Question: i have tried to find how to do this but unfortunately I haven't find anything similar. So I need to dynamically calculate the position of each image loaded in twitter modal box and position the box underneath the toolbar element which I've made. Situation is like in the image. Height of toolbar box is 40px and this should be done with javascript not with position fixed or what so ever.

<URL>
'''
$(document).ready(function () {
// - jQuery
// Swipe feature
$('#myCarousel').swiperight(function () {
$('#myCarousel').carousel('prev');
});
$('#myCarousel').swipeleft(function () {
$('#myCarousel').carousel('next');
});
// Carousel pause
$('.carousel').carousel({
pause: true,
interval: false
});
// Additional toolbar with "close" button appears
$(window).on('shown.bs.modal', function () {
$('modal').modal('show');
$('#toolbar').css('display', 'block'); //.css('position','fixed')
console.log('fires toolbar');
});
$(window).on('hidden.bs.modal', function () {
$('modal').modal('show');
$('#toolbar').css('display', 'none'); //.css('position','absolute')
console.log('closes toolbar when modal is closed');
});
// Closes modal on toolbar
$('.trigger').click(function () {
$('.modal').modal('hide');
});
// Load dynamic images
$('.modal-trigger img').click(function (e) {
$('#myModal img').attr('src', $(this).attr('data-img-url'));
});
});
'''
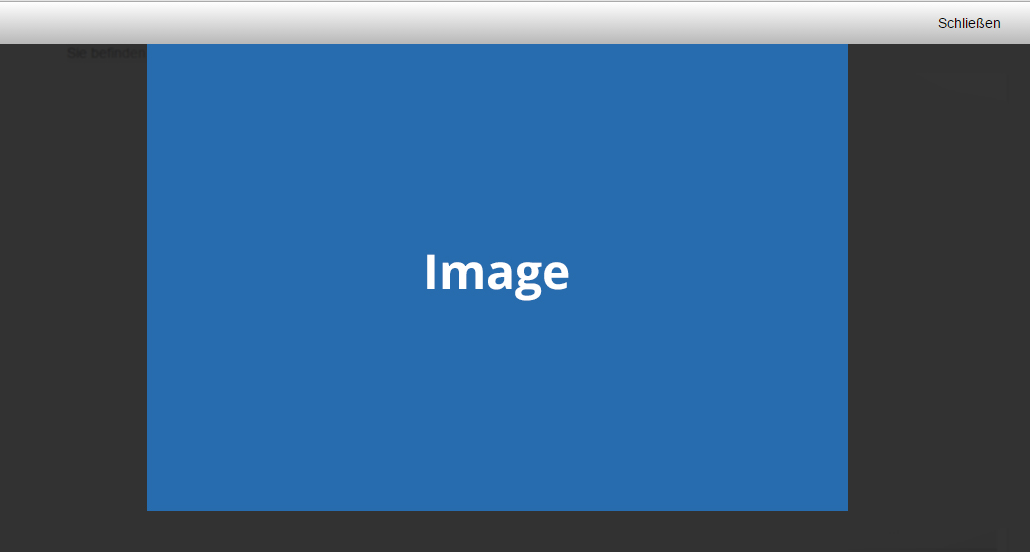
Answer: I think you are making this far more complex than it needs to be. If I understood correctly, you want to have a toolbar at the top of the image that spans the entire window when the modal is displayed and you want to have the image place directly below the toolbar with no additional spacing. Assuming that is correct, you can do this with css to simply modify the existing look of the modal.
# DEMO
'''
.modal.fade.in {
top: 0;
}
.modal {
width: 100%;
left: 0;
right: 0;
margin: 0;
background-color: transparent;
border: none;
-webkit-border-radius: 0;
-moz-border-radius: 0;
border-radius: 0;
outline: none;
-webkit-box-shadow: none;
-moz-box-shadow: none;
box-shadow: none;
}
.modal-header {
background-color: #e3e3e3;
background-image: linear-gradient(to bottom, #ffffff, #b8b8b8);
background-repeat: repeat-x;
border-color: #a9a9a9;
border-image: none;
border-radius: 0;
height: 40px;
}
.modal-body {
padding: 0;
max-height: 100%;
}
.modal-body img {
display: block;
margin: 0 auto;
}
button.close {
font-size: 14px;
line-height: 40px;
opacity: 1;
}
'''
'''
<div id="myCarousel" class="carousel slide">
<div class="carousel-inner">
<div class="item active">
<a data-toggle="modal" href="#myModal" class="modal-trigger">
<img src="http://placehold.it/350x150/e8117f/fff&text=Image%201" alt="" data-img-url="http://placehold.it/500/e8117f/fff&text=Image%201" />
</a>
</div>
<div class="item">
<a data-toggle="modal" href="#myModal" class="modal-trigger">
<img src="http://placehold.it/350x150/9ACD32/fff&text=Image%202" alt="" data-img-url="http://placehold.it/400/9ACD32/fff&text=Image%202" />
</a>
</div>
<div class="item">
<a data-toggle="modal" href="#myModal" class="modal-trigger">
<img src="http://placehold.it/350x150/FF6347/fff&text=Image%203" alt="" data-img-url="http://placehold.it/300/FF6347/fff&text=Image%203" />
</a>
</div>
<div class="item">
<a data-toggle="modal" href="#myModal" class="modal-trigger">
<img src="http://placehold.it/350x150/008080/fff&text=Image%204" alt="" data-img-url="http://placehold.it/500/008080/fff&text=Image%204" />
</a>
</div>
</div>
<a class="left carousel-control" href="#myCarousel" data-slide="prev">&lsaquo;</a>
<a class="right carousel-control" href="#myCarousel" data-slide="next">&rsaquo;</a>
</div>
<!-- Modal window -->
<div id="myModal" class="modal fade" tabindex="-1" role="dialog" aria-labelledby="" aria-hidden="true">
<div class="modal-dialog">
<div class="modal-content">
<div id="toolbar" class="modal-header">
<button class="close" data-dismiss="modal">Schliessen</button>
</div>
<div class="modal-body">
<img data-dismiss="modal" aria-hidden="true" src="#" class="image" alt="" />
</div>
</div>
</div>
</div>
'''
P.S. In your fiddle, you linked the bootstrap.min.js and then separately linked the files for the transitions and modal. This is unnecessary. The bootstrap.min.js file contains all of the javascript plugins in one file.